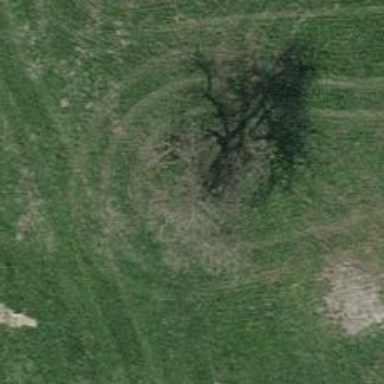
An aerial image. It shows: Beautiful tree in nature.